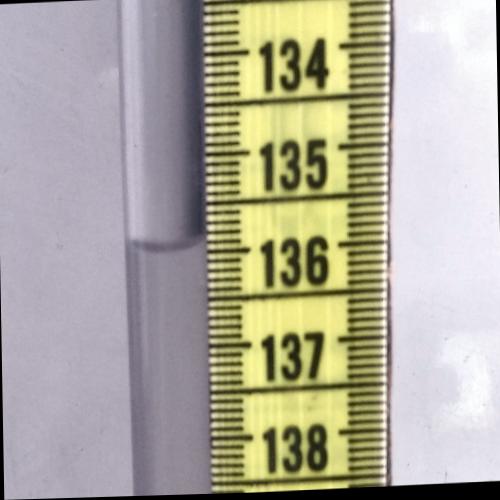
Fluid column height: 135.9 cm